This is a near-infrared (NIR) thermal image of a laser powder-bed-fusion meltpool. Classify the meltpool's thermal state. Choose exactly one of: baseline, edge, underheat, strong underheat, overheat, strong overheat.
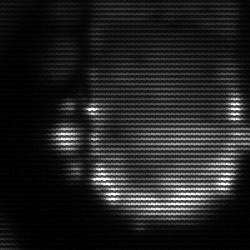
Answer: baseline